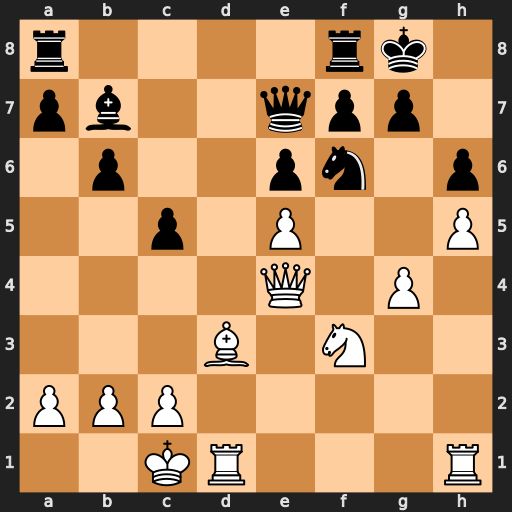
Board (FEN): r4rk1/pb2qpp1/1p2pn1p/2p1P2P/4Q1P1/3B1N2/PPP5/2KR3R
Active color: w
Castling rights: -
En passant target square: -
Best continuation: exf6 Bxe4 fxe7